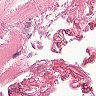
Metastatic tissue present: no